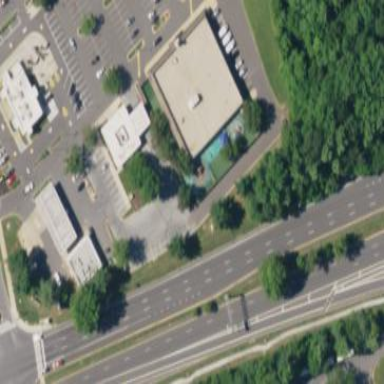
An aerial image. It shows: Commercial building.